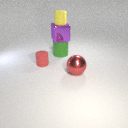
large green rubber cylinder to the right of small red rubber cylinder